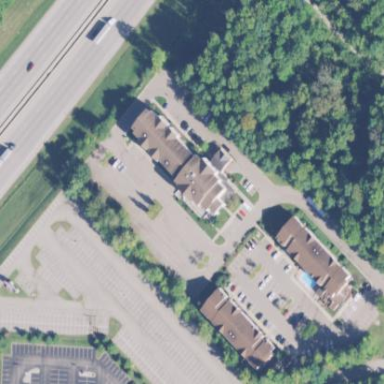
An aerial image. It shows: Hotel building.